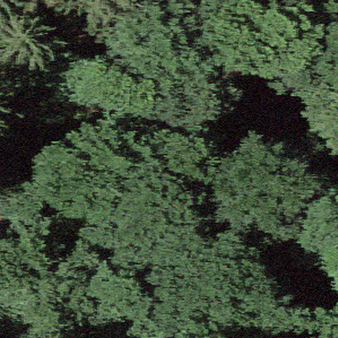
Label: other